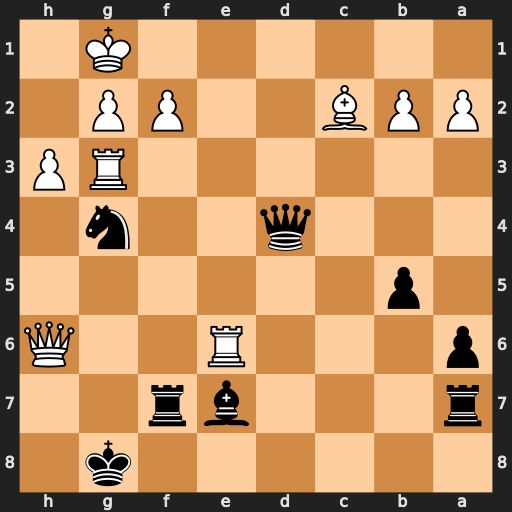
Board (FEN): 6k1/r3br2/p3R2Q/1p6/3q2n1/6RP/PPB2PP1/6K1
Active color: b
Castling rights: -
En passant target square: -
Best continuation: Qxf2+ Kh1 Qf1#